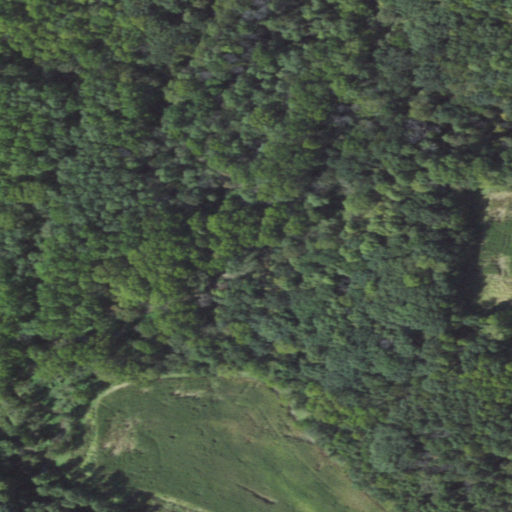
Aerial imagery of valley in Illinois named Snakeden Hollow containing deciduous forest and cultivated crops